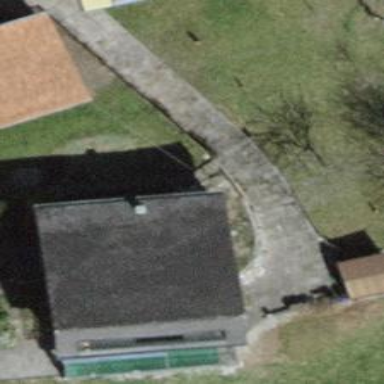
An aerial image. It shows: Shed.